Field crop: maize
Growth stage: 2
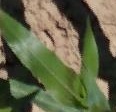
Species: maize